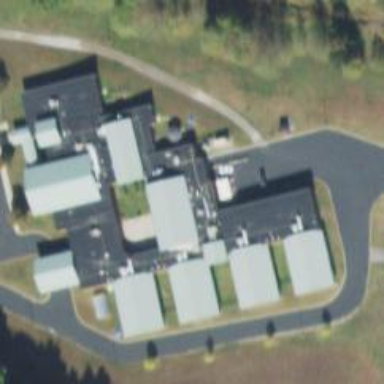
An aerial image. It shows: Public building.